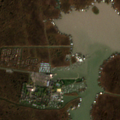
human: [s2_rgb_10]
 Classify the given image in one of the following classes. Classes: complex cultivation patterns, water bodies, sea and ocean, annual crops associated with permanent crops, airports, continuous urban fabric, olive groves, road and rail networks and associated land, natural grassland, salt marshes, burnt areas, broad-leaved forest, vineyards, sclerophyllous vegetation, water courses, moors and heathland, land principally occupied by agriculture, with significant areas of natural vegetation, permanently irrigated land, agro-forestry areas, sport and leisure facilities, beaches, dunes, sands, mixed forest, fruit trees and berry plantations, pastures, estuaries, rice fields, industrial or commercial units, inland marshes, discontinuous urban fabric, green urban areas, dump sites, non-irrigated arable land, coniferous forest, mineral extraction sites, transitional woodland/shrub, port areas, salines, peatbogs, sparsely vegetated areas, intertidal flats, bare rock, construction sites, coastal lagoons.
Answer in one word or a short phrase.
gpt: port areas, inland marshes, water bodies